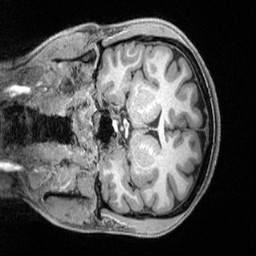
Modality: T1w
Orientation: coronal
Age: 30
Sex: female
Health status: healthy
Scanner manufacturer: siemens
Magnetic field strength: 3 T
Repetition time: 2.4 s
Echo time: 0.00222 s